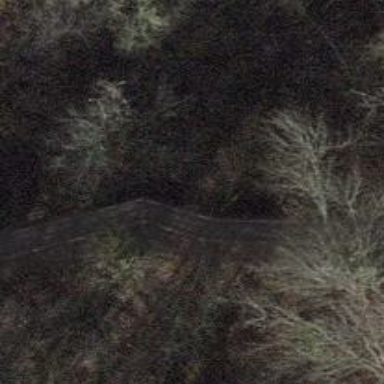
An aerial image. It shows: Compacted footway on bridge.